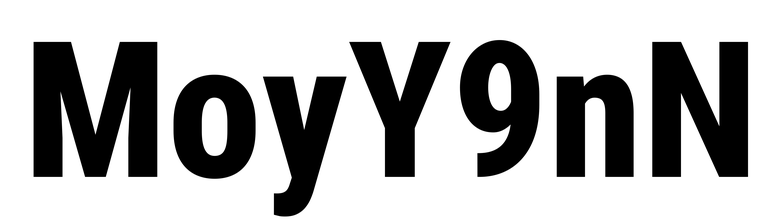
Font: Roboto_Condensed_ExtraBold